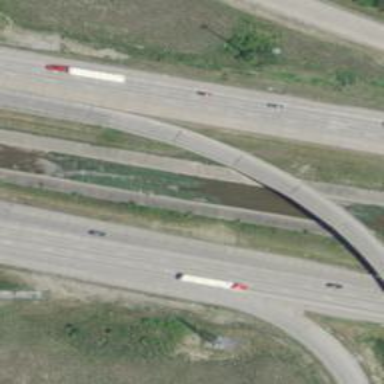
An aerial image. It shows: Concrete grade separation at the bridge bent.